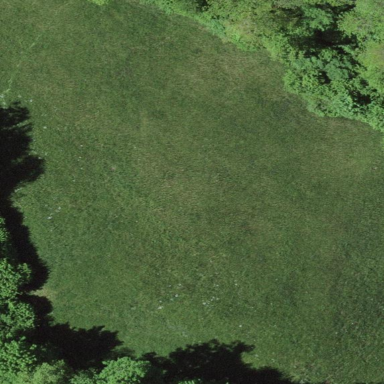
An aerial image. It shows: Beautiful meadow.